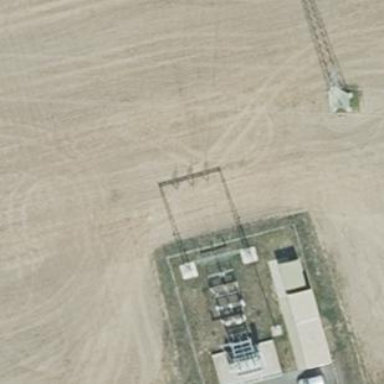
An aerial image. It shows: Transmission level substation.